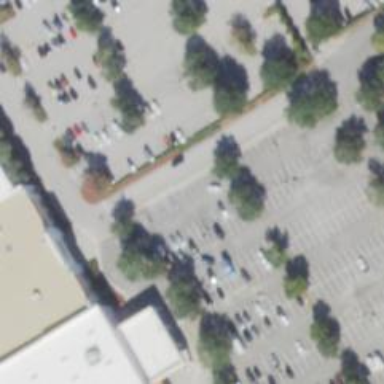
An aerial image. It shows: Parking space is available.